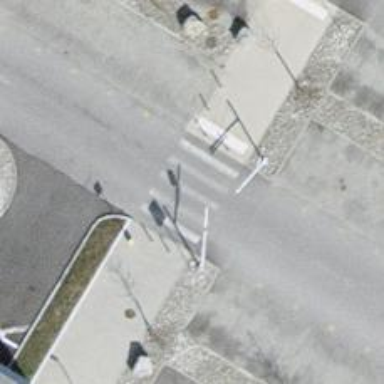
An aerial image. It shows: Sidewalk with fine gravel surface.